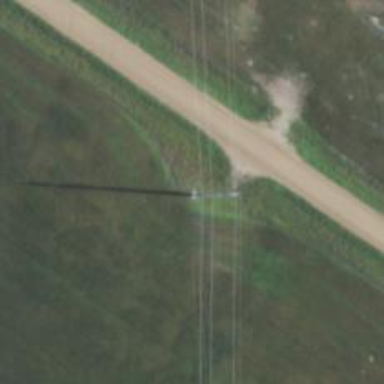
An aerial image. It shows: Power tower.